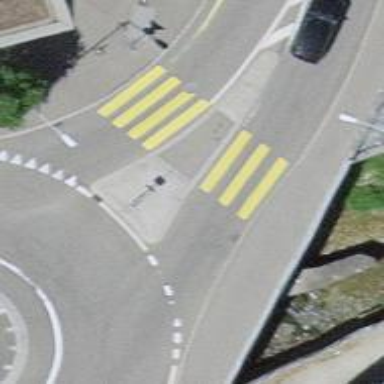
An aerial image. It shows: Zebra crossing on footway.